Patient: sex M, age 46
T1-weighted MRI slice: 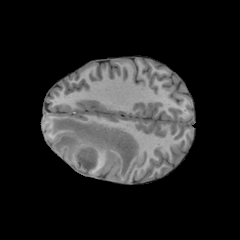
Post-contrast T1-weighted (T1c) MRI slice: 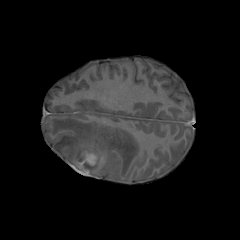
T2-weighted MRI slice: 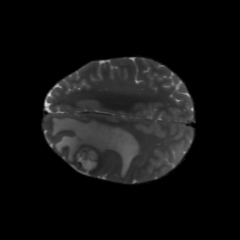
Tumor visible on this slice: yes
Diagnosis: Glioblastoma, IDH-wildtype
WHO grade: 4